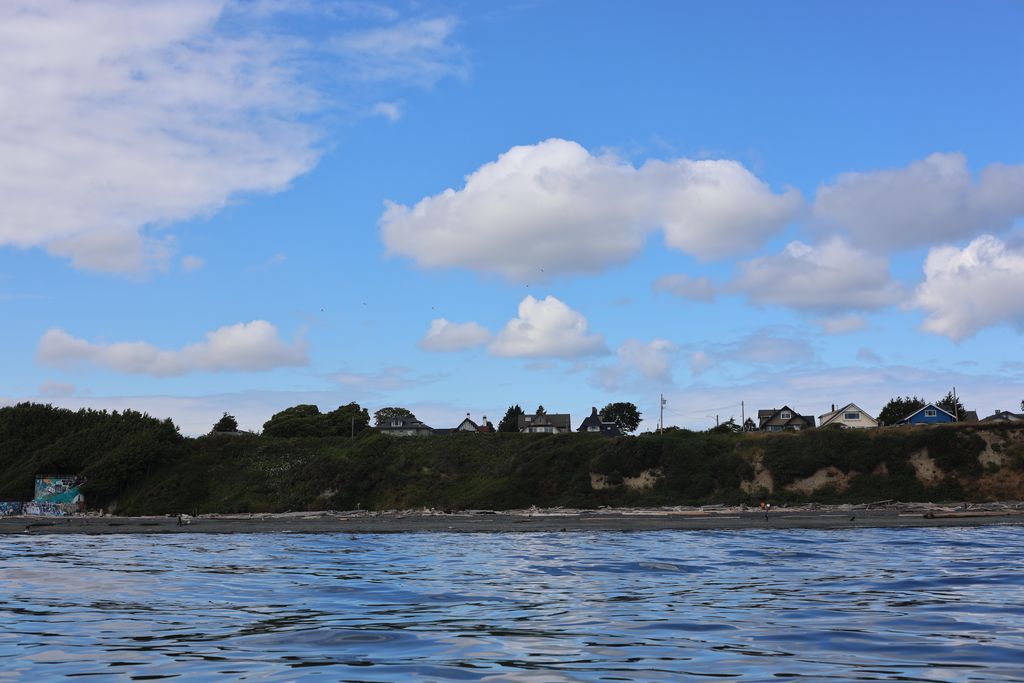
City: victoria